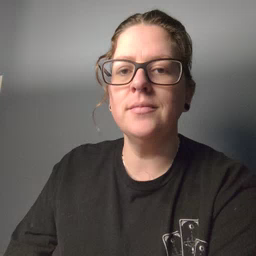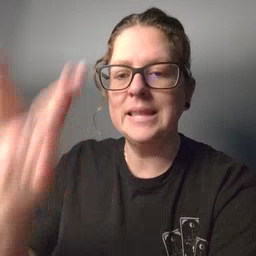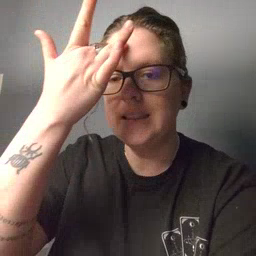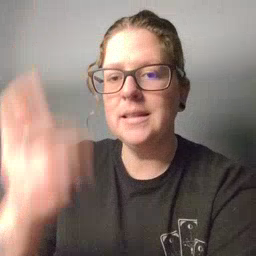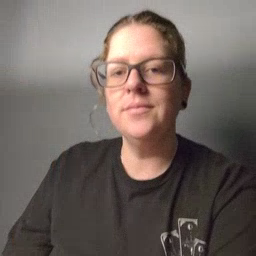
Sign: sick